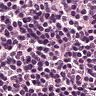
Metastatic tissue present: no